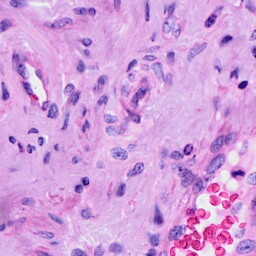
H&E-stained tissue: Cervix